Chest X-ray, PA view. Patient: 34 years old, sex M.
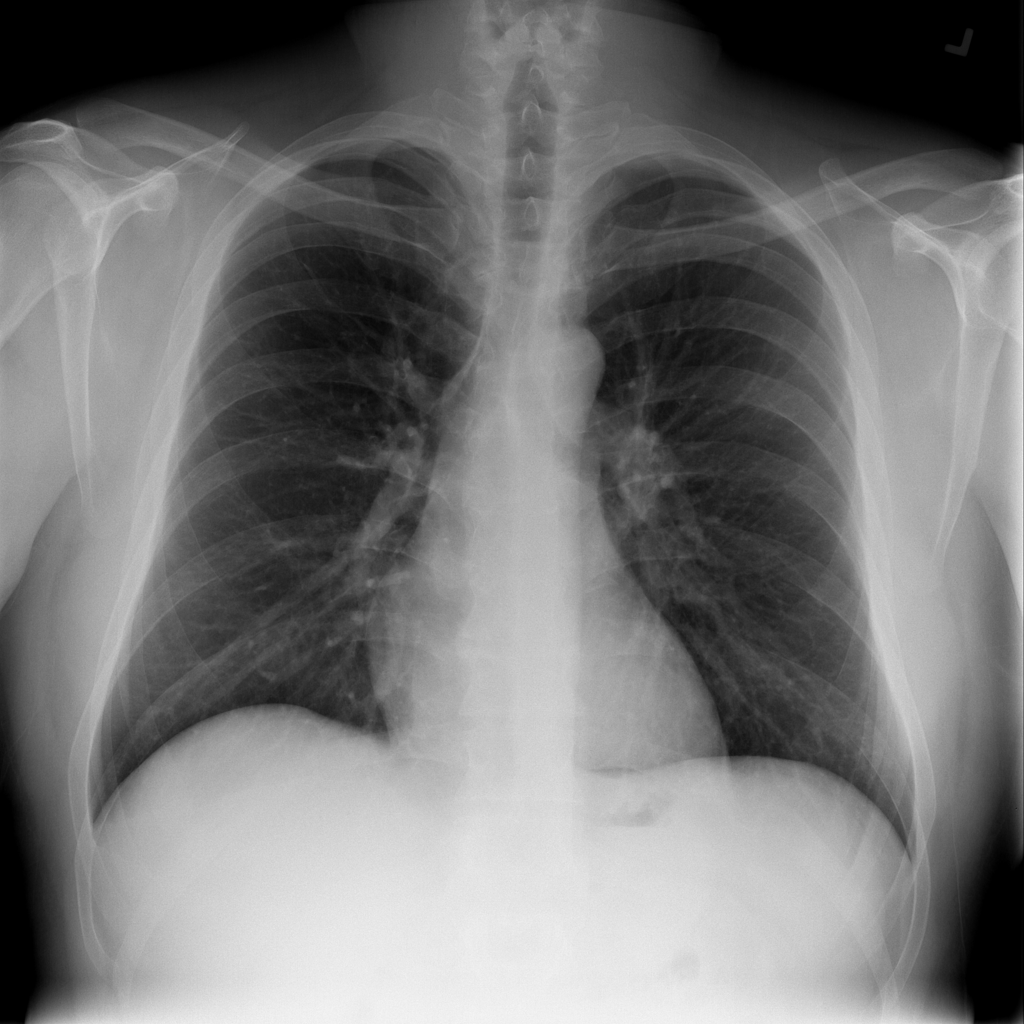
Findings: Infiltration